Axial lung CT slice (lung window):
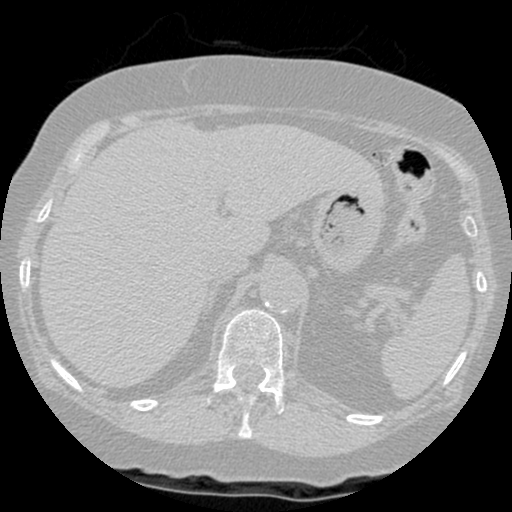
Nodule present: no